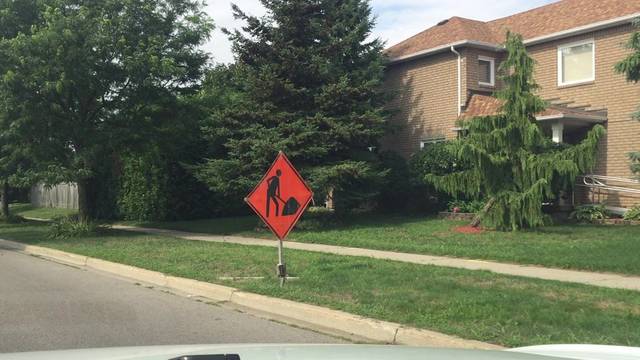
Region: Canada
Coordinates: 43.903, -78.782